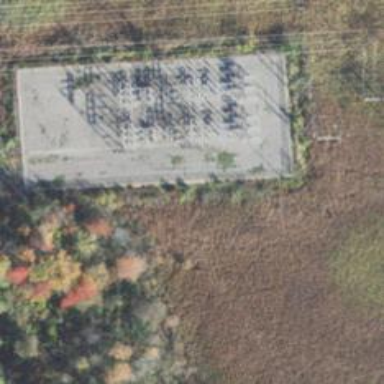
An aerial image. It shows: Switch used for power control.